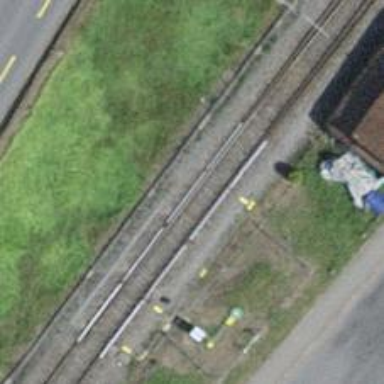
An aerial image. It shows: Railway switch.